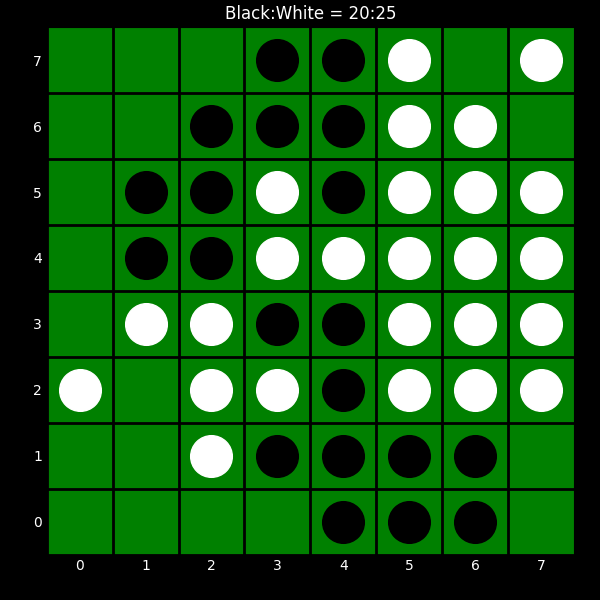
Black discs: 20
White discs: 25